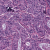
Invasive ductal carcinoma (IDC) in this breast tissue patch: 1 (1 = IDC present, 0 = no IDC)